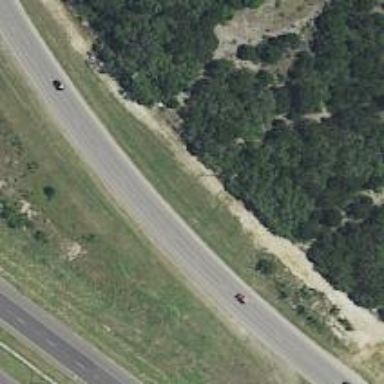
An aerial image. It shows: Secondary road with asphalt surface and frontage road.